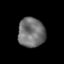
Tissue: prostate
Cell type: T cells
Senescence score: 0.3571
Nuclear area (px): 775
Mean DAPI intensity: 113.632